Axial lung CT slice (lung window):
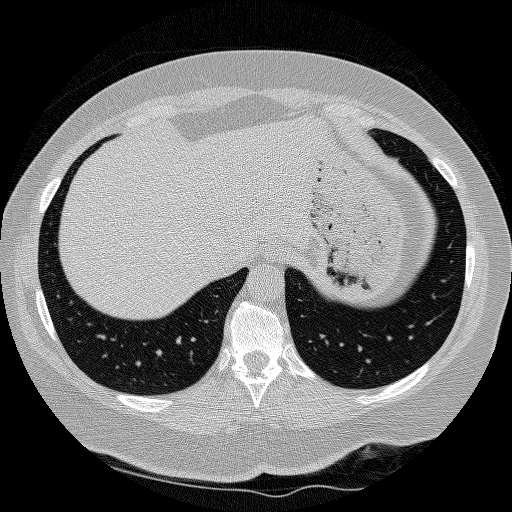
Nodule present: no